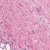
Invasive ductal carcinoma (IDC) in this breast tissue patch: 0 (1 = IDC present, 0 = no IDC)